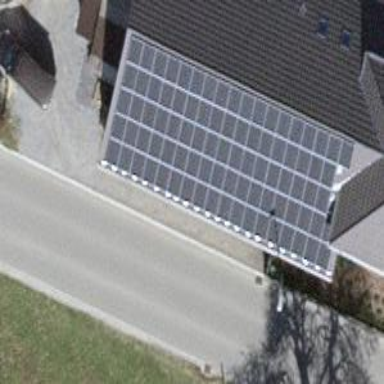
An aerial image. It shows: Solar power generator using photovoltaic method with solar photovoltaic panel types.